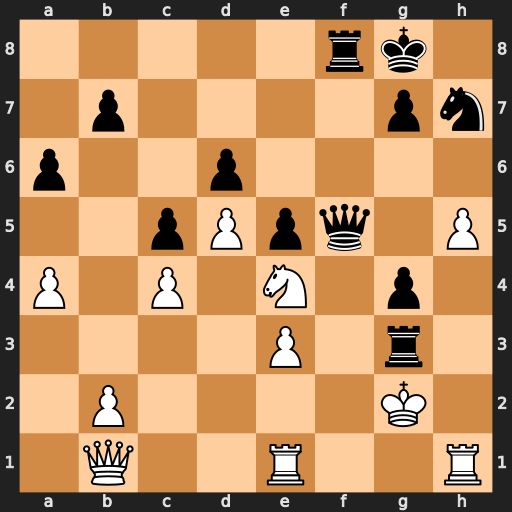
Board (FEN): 5rk1/1p4pn/p2p4/2pPpq1P/P1P1N1p1/4P1r1/1P4K1/1Q2R2R
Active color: w
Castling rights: -
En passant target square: -
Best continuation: Kxg3 Qf3+ Kh4